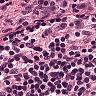
Metastatic tissue present: no